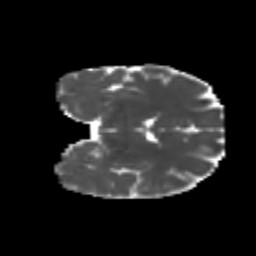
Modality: MD
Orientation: coronal
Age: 21
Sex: female
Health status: healthy